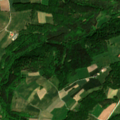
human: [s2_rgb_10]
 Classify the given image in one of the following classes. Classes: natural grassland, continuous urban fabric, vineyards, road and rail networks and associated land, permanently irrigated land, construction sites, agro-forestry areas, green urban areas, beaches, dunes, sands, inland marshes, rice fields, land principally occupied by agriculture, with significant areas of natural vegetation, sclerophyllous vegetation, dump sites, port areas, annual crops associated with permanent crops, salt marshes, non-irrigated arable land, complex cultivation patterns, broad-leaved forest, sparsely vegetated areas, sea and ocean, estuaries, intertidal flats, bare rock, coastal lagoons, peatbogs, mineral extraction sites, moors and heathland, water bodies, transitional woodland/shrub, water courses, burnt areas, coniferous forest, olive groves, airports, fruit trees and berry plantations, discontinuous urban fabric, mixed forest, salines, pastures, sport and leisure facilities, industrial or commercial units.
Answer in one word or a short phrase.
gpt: non-irrigated arable land, land principally occupied by agriculture, with significant areas of natural vegetation, coniferous forest, mixed forest